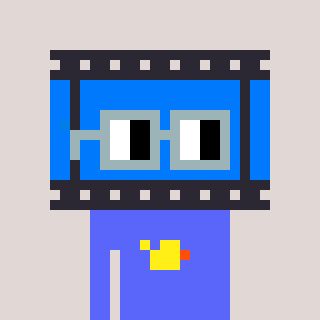
a pixel art character with square dark gray glasses, a film strip-shaped head and a purple-colored body on a warm background